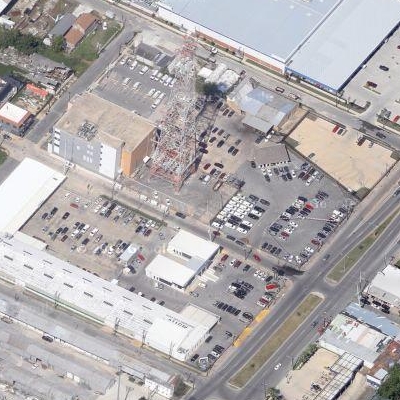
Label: Parking